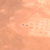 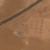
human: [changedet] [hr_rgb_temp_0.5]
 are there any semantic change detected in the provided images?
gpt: A big road was edified in the desert.